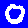
Digit: 0